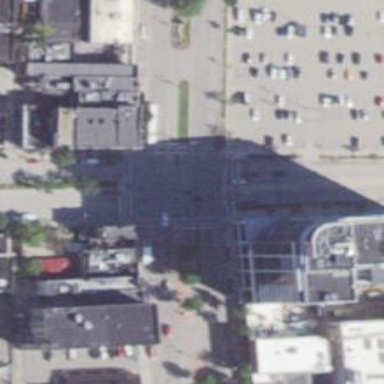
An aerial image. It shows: Secondary road with separate sidewalks.